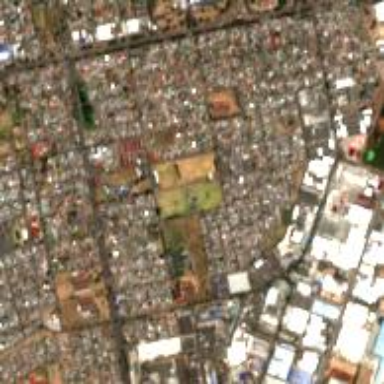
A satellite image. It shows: Residential area in the suburbs.